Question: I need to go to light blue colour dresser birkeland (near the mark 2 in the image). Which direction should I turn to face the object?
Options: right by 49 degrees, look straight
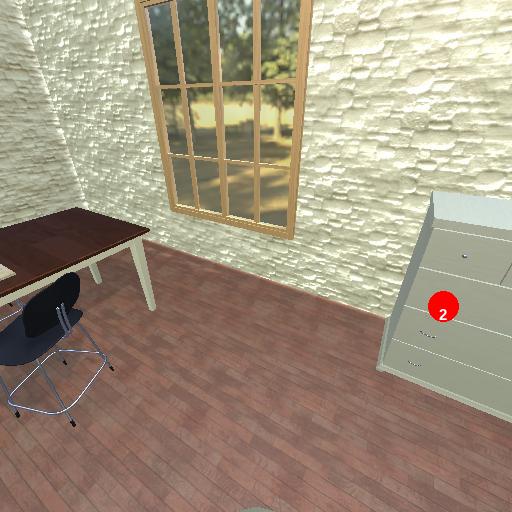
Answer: right by 49 degrees